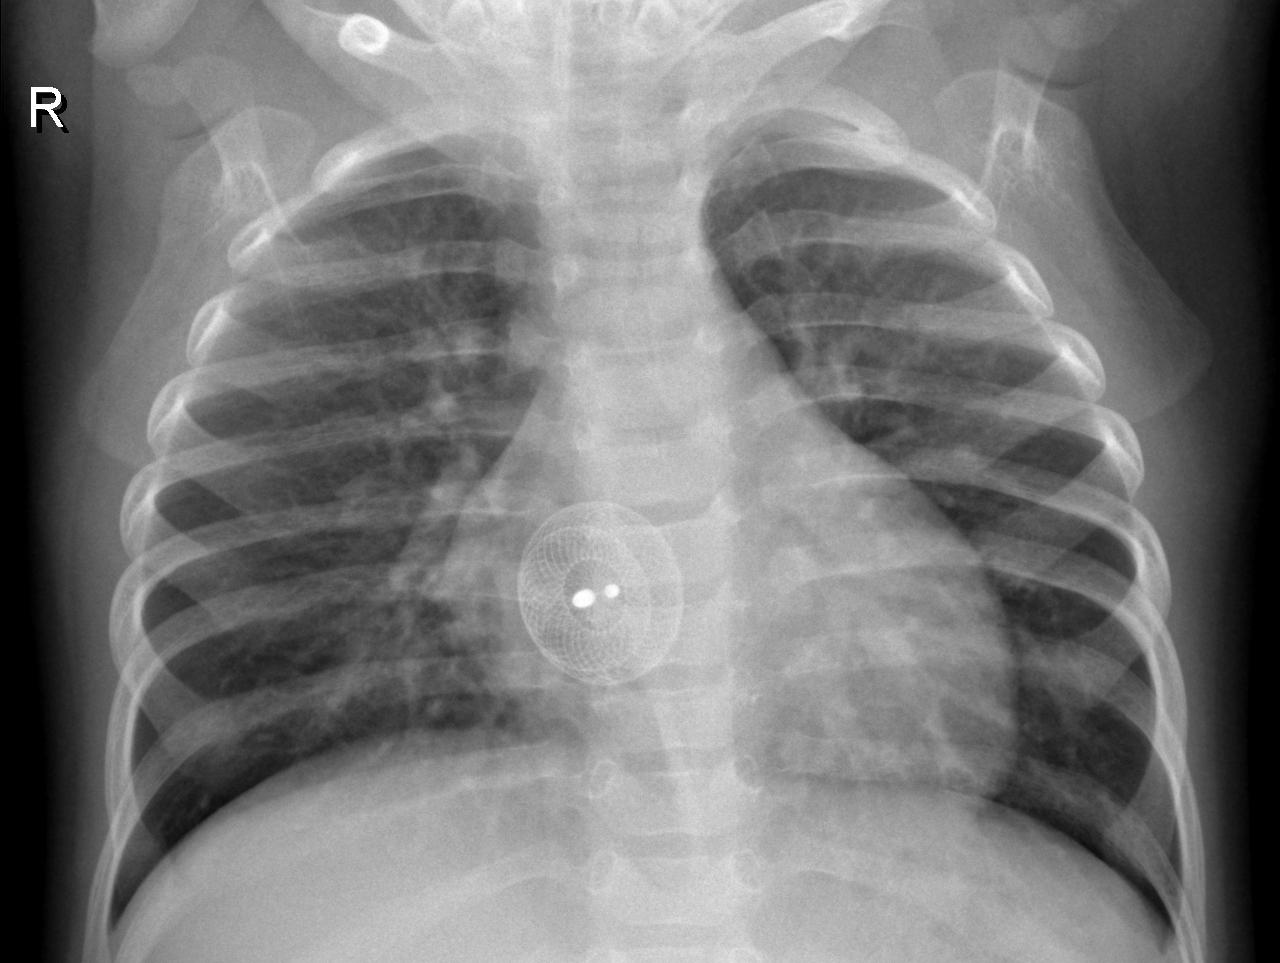
Diagnosis: PNEUMONIA